Interaction volume radius: 10 \u00c5
Interaction volume height: 25 \u00c5
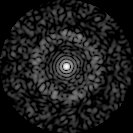
Disorder parameter: 0.841